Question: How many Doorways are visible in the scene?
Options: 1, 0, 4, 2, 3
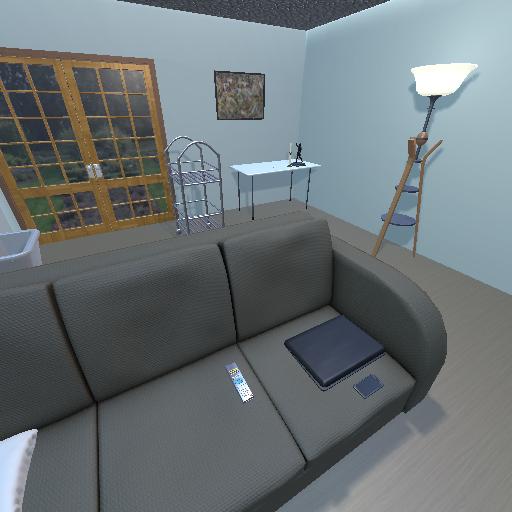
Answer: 1